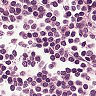
Metastatic tissue present: no